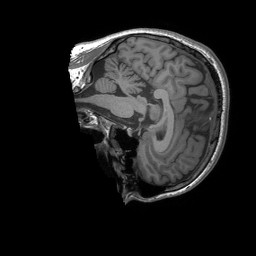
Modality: T1w
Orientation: sagittal
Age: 38
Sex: male